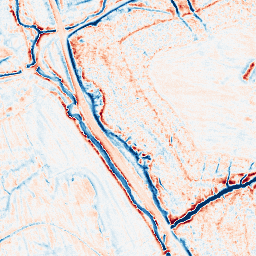
Category: edge_preserving
Decomposition family: anisotropic_diffusion
Decomposition parameters: iterations: 20
kappa: 30
gamma: 0.15
Upsampling method: lanczos
Upsampling parameters: scale: 4
Upsampling scale: 4